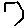
Label: hexagon